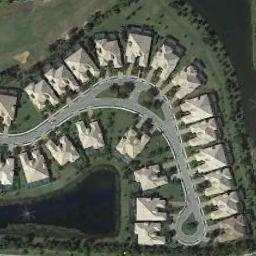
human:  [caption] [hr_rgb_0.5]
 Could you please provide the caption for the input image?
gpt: The dense residential is on the grass next to some trees and lakes .

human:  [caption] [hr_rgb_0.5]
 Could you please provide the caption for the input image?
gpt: In the island-like settlements surrounded by lakes, There are many roads and densely arranged houses of different sizes and shapes, As well as trees and large lawns .

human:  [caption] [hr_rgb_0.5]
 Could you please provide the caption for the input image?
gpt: A dense residential area with lots of houses of the same style is surrounded by some lakes .

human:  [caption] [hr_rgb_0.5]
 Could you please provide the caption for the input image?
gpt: The residential area is on both sides of the road .

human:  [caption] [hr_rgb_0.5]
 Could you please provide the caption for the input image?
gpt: There are yellow buildings arranged neatly near the lake on dense residential area .